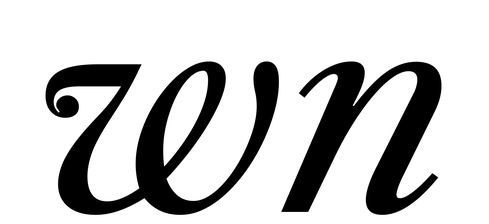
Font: LibreCaslonText-Italic_Italic